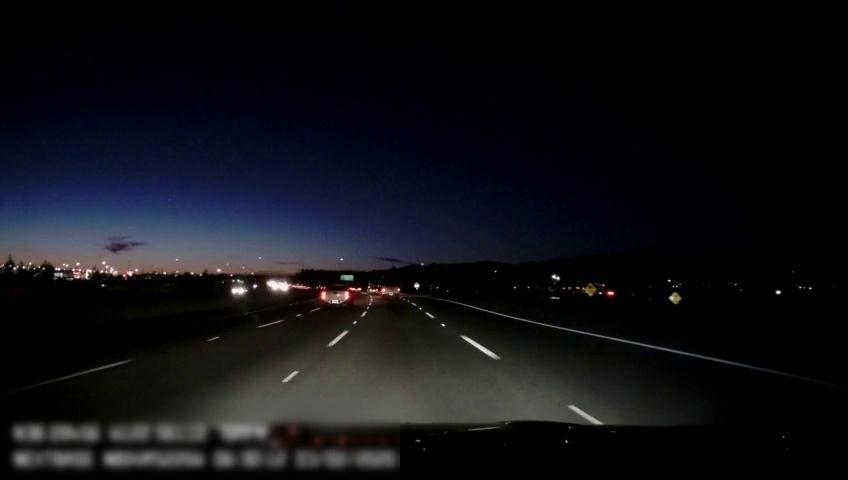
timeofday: Night
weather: Other
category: Drivable Space
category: Vehicles | Truck
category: Vehicles | Truck
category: Vehicles | Car
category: Lanes | Alternate Lane
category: Lanes | Alternate Lane
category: Lanes | Alternate Lane
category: Lanes | Alternate Lane
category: Lanes | Alternate Lane
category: Traffic | Signs
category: Traffic | Signs
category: Traffic | Signs